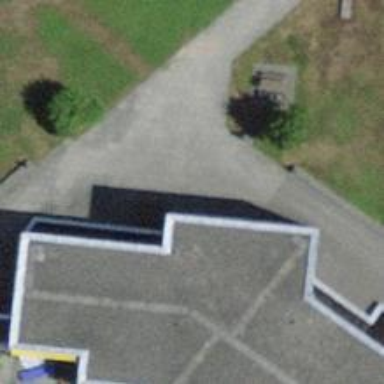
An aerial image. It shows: Kindergarten.